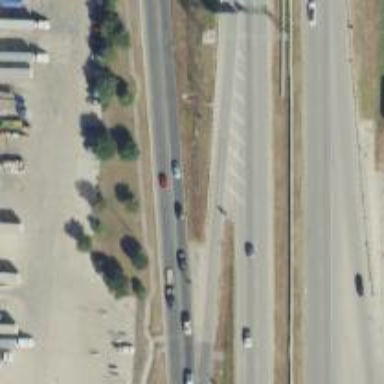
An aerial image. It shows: Secondary road with frontage road.